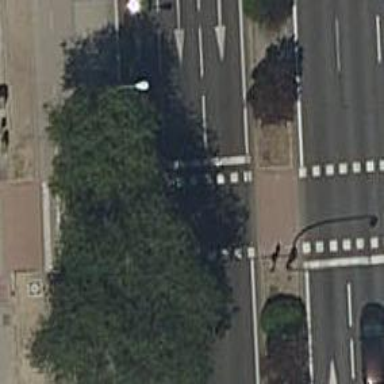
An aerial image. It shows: Road with traffic signals at crossing.